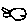
Label: fish